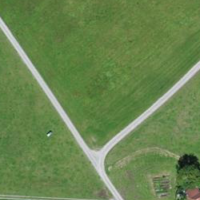
EUNIS habitat code: 24
Species observed at this site:
Cardamine pratensis